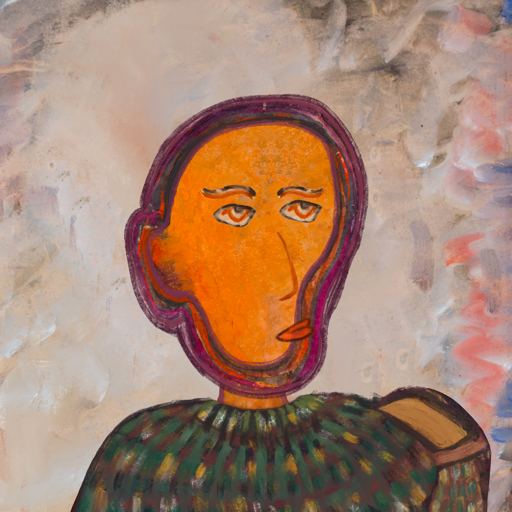
Background: Roy_Bahadur, Head And Neck Side: Hypocrite_w_Hair, Face Side: Experience, Bust: After_Raid, Hair Side: Blank, Head Accessory: Blank, Second Necklace: Blank, Necklace: In_The_Sun, Baby: Blank